Interaction volume radius: 10 \u00c5
Interaction volume height: 10 \u00c5
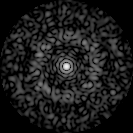
Disorder parameter: 0.8332